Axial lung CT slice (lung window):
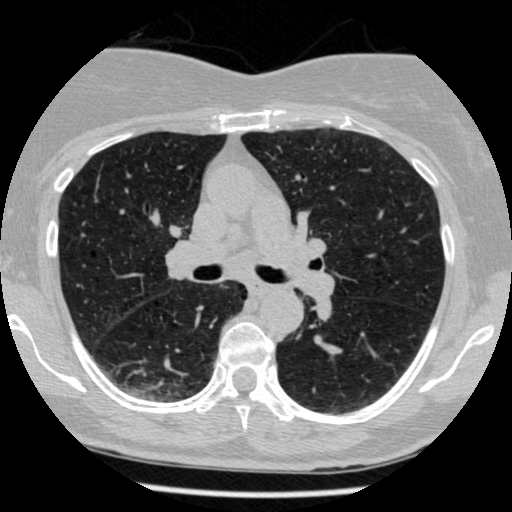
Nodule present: no